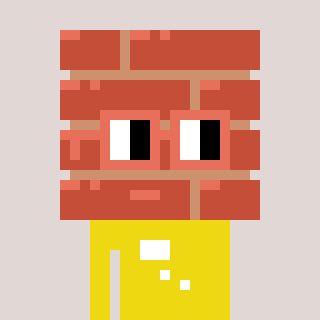
a pixel art character with square orange glasses, a wall-shaped head and a yellow-colored body on a warm background